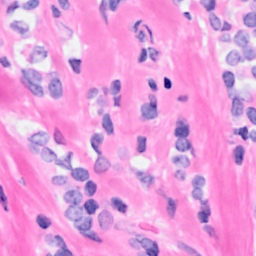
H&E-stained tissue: Breast